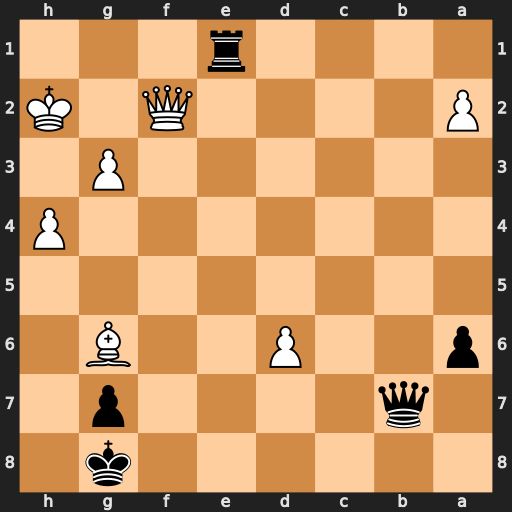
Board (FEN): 6k1/1q4p1/p2P2B1/8/7P/6P1/P4Q1K/4r3
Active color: b
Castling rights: -
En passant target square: -
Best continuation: Qh1#